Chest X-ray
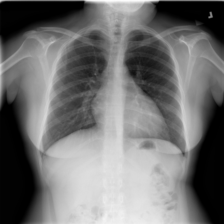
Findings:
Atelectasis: negative
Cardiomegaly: negative
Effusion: negative
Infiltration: negative
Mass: negative
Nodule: negative
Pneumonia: negative
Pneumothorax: negative
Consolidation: negative
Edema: negative
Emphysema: negative
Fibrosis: negative
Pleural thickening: negative
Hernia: negative